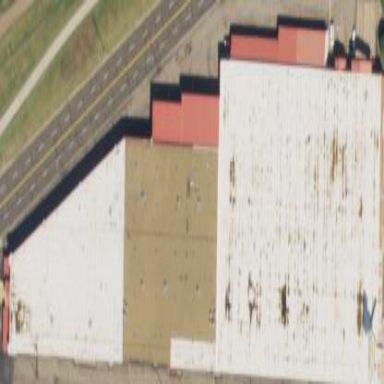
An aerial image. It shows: Building used for storage rental.